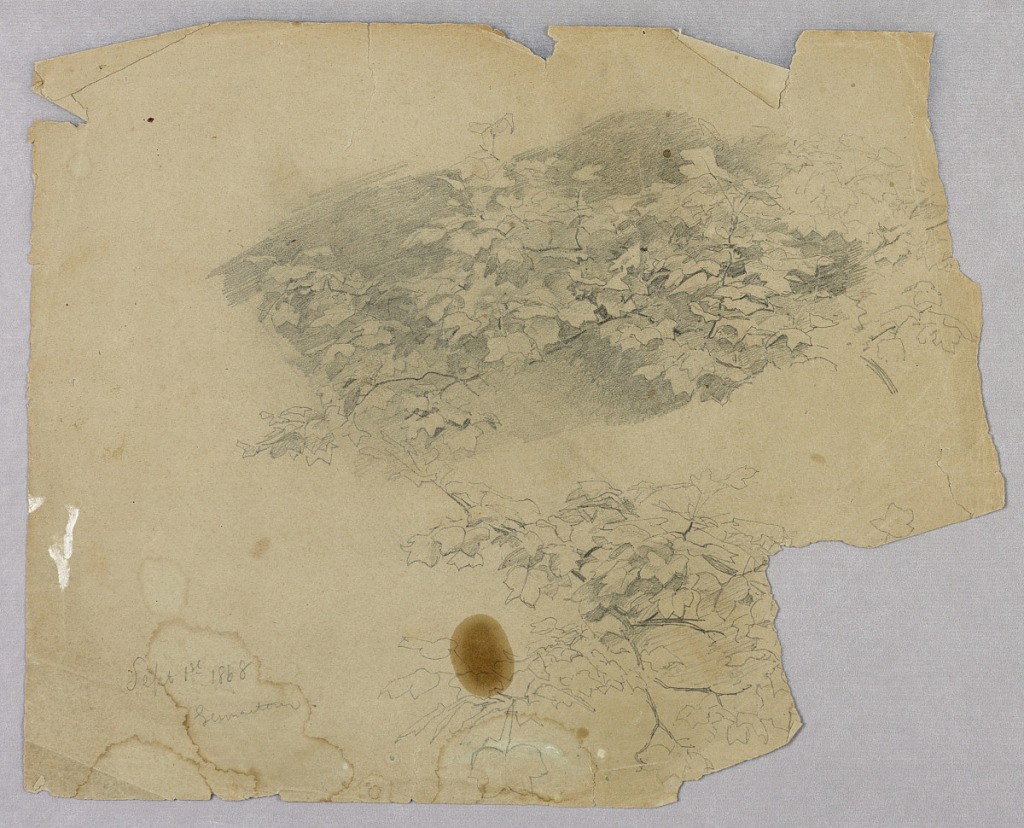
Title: Study of foliage
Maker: William Trost Richards, American, 1833–1905
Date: September 1, 1868
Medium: Graphite on paper
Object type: Drawing
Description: Sketch of a tree with foliage.